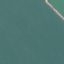
Label: SeaLake